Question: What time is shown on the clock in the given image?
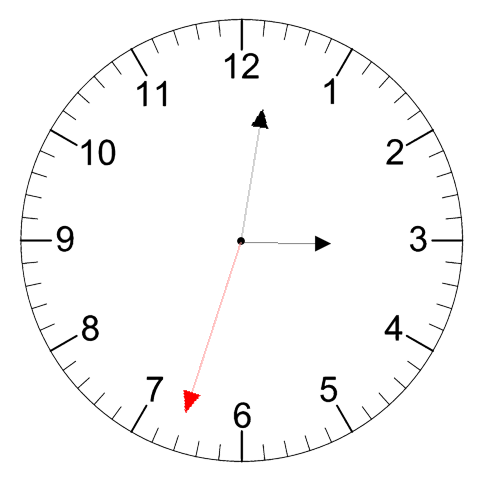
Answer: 03:01:33